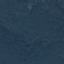
Land use / land cover class: Forest